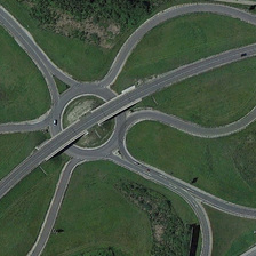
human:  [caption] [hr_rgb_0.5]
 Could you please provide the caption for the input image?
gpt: Green grass surrounds the car viaduct.

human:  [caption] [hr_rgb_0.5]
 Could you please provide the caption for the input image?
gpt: Green grass surrounds a viaduct of cars.

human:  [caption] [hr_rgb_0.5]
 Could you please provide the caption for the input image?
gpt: Green grass surrounds the car overpass.

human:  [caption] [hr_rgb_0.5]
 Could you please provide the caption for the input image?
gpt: Green grass surrounds the car bridge.

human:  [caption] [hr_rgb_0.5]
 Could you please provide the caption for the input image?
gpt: Green grass surrounds the viaduct of cars.